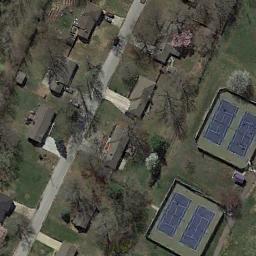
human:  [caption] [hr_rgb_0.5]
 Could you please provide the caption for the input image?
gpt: There are many buildings of different shapes beside the tennis courts .

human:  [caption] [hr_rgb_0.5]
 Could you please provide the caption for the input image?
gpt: There are two tennis courts on the rectangular playground .

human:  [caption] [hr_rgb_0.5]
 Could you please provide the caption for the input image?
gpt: The tennis court is on the grass next to some buildings and trees .

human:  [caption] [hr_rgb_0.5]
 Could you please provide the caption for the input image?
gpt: Tennis court on lawn next to residential area .

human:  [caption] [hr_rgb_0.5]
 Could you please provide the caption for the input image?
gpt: There are some buildings and withered trees beside the tennis courts .